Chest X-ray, AP view. Patient: 40 years old, sex M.
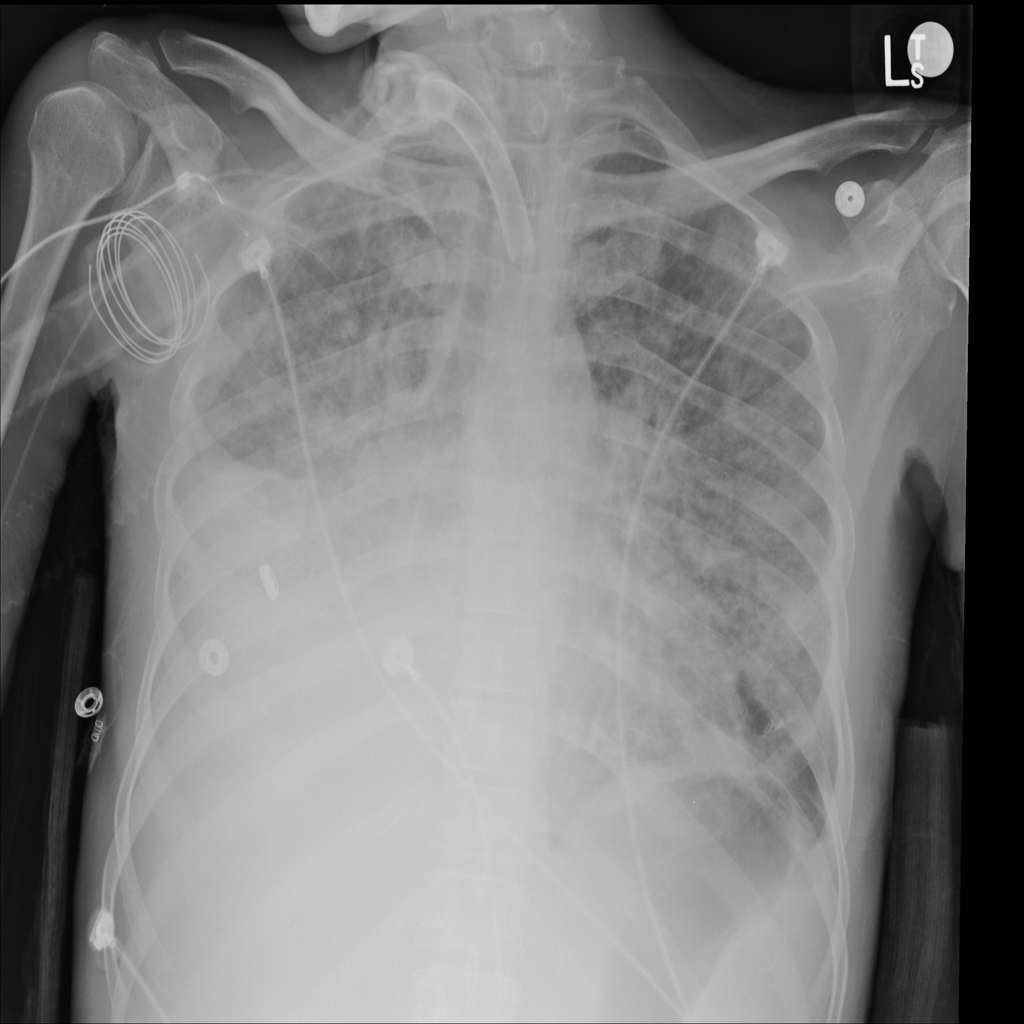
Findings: No Finding